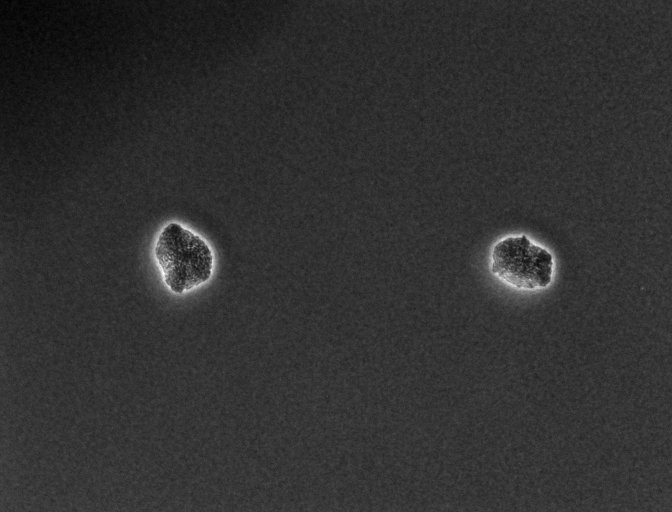
Phase contrast microscopy, 20x objective, 5 h incubation